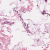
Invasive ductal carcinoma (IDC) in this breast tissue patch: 0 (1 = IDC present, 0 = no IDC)